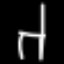
Label: chair